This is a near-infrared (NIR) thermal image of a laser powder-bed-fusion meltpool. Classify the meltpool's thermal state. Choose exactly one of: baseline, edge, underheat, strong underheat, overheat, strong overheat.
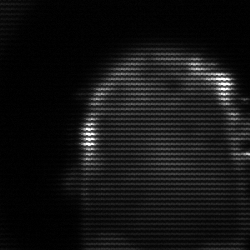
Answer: baseline